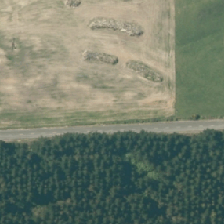
Land cover: high_producing_grassland